Question: I've just encountered a weird bug/feature in table cells under Chrome & Firefox.
it seems a TD tag with valign=middle is overwritten by the vertical-align css property.
Check this jsfiddle example out: <URL>
the first cell has valign=middle in the HTML part. All cells have the vertical-align:bottom property.
In Chrome's debug bar it shows the following:

look at the regions in red. it's lying! :D
My assumption was that valign vas considered as an inline style == wrong ?
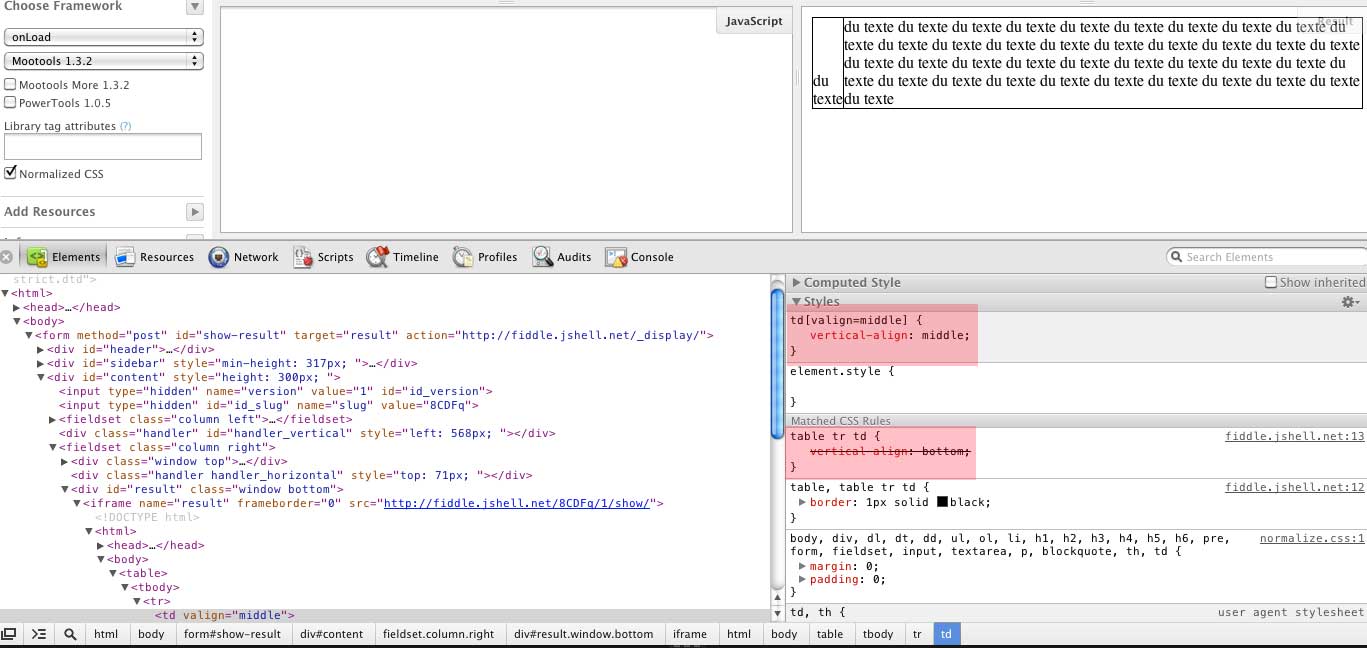
Answer: > it seems a TD tag with valign=middle is overwritten by the vertical-align css property.
Yes. CSS trumps obsolete HTML attributes as per <URL>